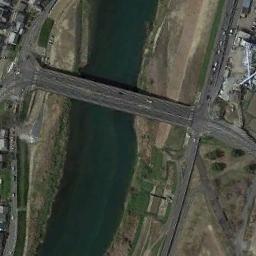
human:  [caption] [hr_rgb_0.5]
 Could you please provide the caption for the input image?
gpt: A bridge connects the land on both sides of the turquoise river  There are long yellow river banks on both sides of the river  There are many buildings and roads on the land .

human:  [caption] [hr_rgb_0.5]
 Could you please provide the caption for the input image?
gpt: A bridge is over the river with some buildings and a road beside .

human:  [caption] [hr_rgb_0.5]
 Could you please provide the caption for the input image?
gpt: A bridge built on a dark green river and the flood bed of the river and some roads on both sides of the river .

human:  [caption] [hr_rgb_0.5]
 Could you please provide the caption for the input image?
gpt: The bridge made a turn as it approached the shore .

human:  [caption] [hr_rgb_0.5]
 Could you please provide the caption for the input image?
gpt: There are many cars on the bridge .